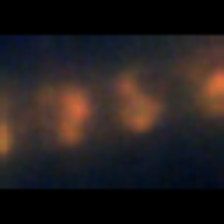
Taxon: Chaetoceros
Group: Diatoms